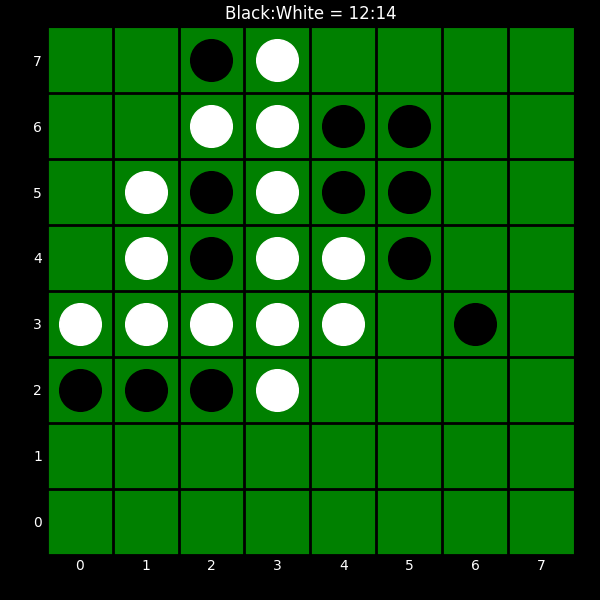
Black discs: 12
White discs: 14